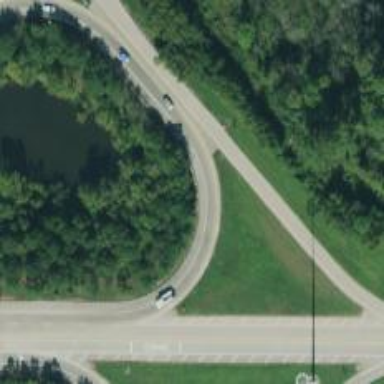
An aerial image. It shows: Primary link highway.